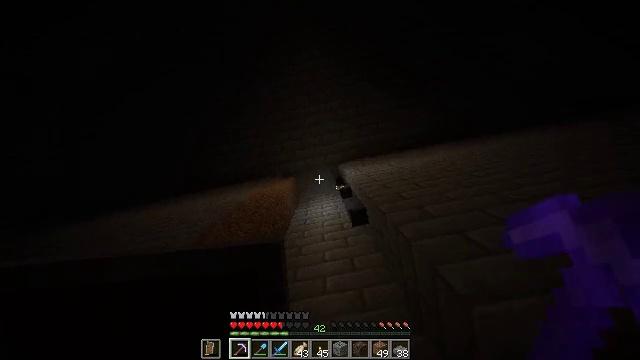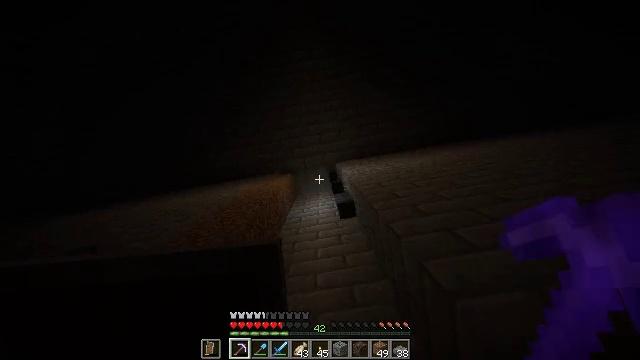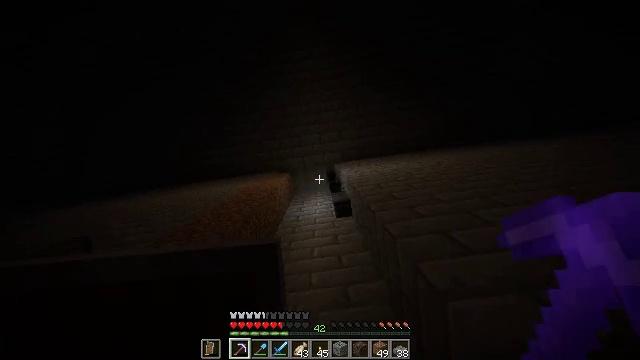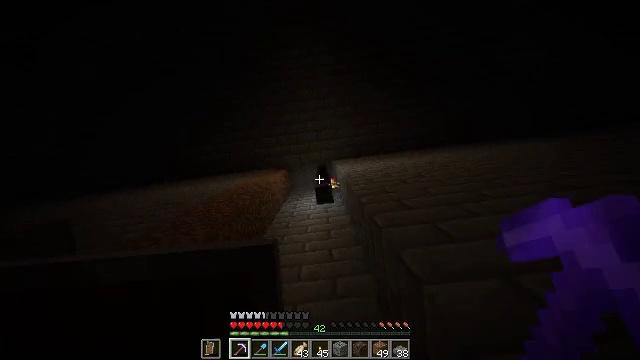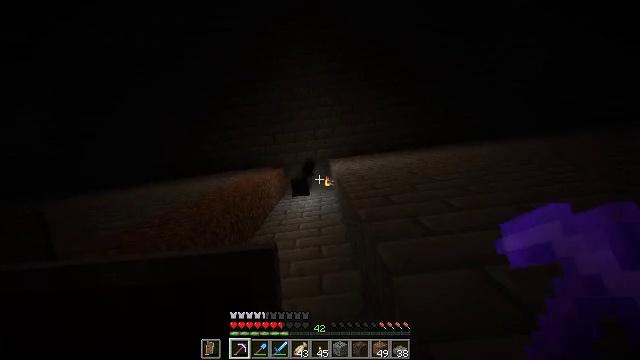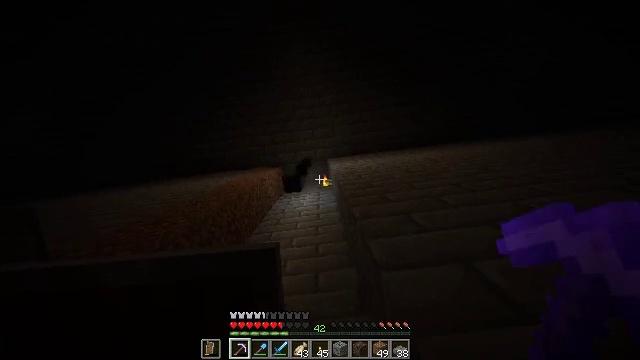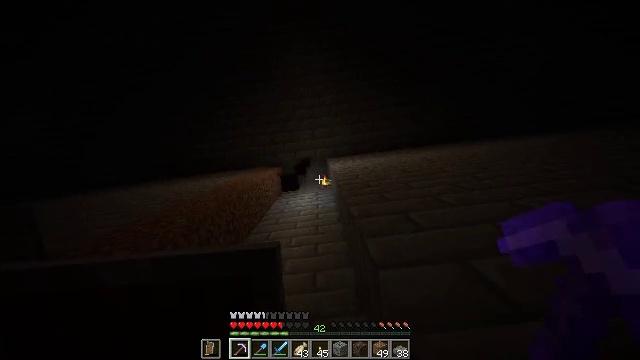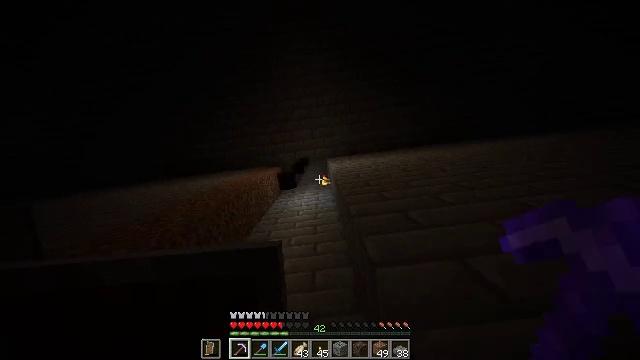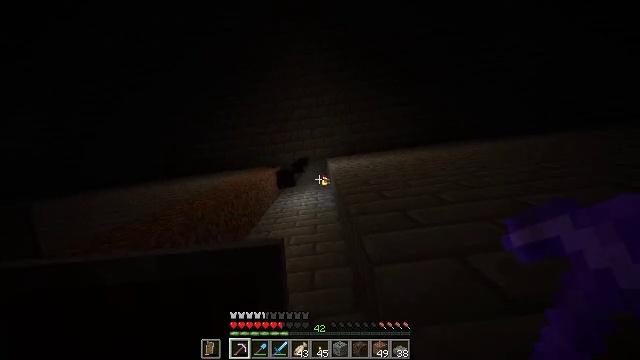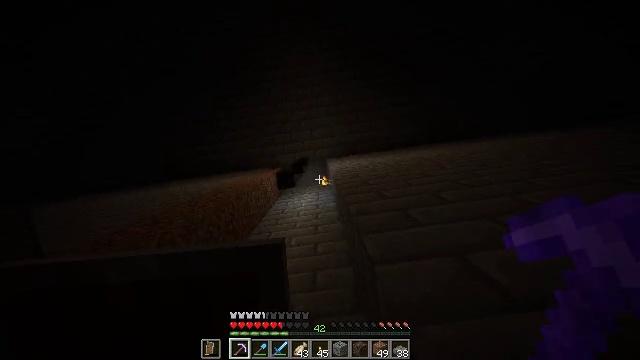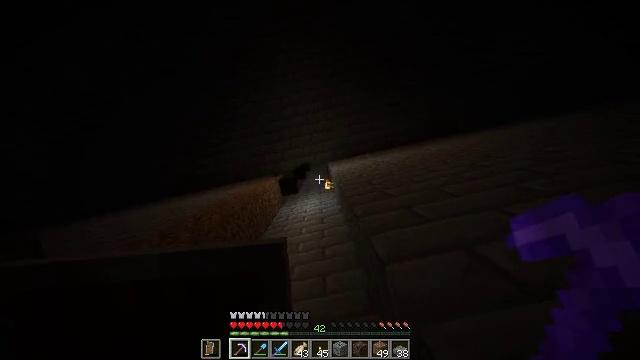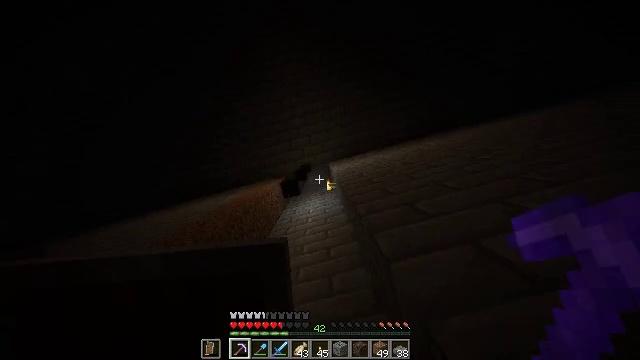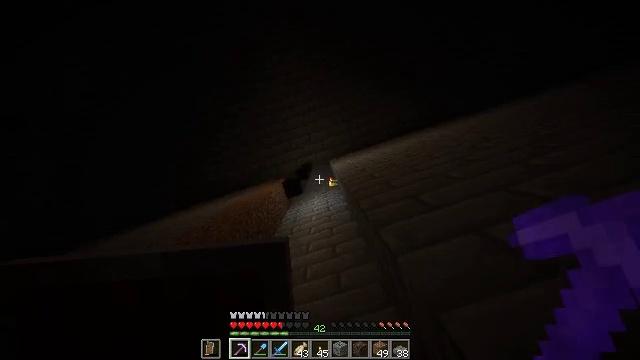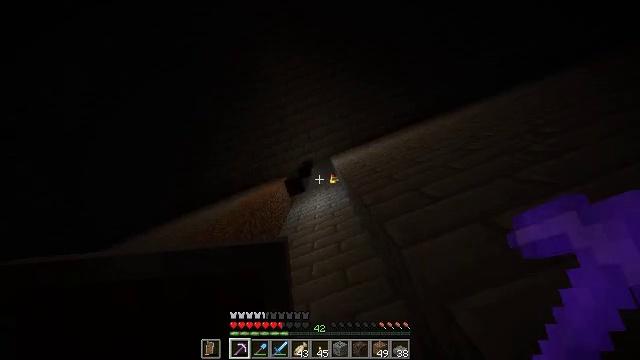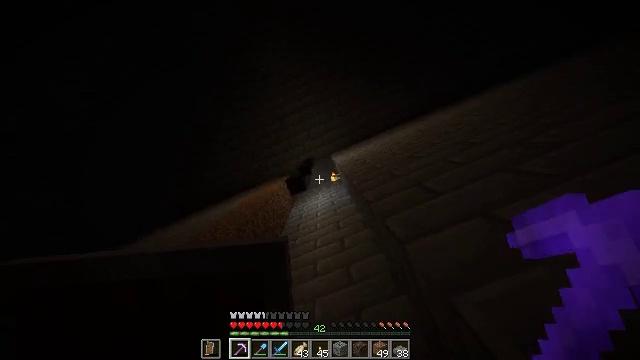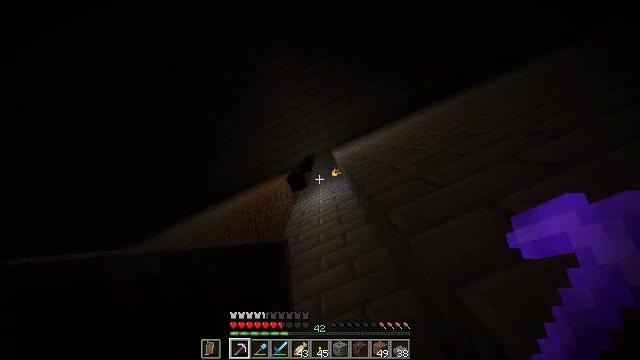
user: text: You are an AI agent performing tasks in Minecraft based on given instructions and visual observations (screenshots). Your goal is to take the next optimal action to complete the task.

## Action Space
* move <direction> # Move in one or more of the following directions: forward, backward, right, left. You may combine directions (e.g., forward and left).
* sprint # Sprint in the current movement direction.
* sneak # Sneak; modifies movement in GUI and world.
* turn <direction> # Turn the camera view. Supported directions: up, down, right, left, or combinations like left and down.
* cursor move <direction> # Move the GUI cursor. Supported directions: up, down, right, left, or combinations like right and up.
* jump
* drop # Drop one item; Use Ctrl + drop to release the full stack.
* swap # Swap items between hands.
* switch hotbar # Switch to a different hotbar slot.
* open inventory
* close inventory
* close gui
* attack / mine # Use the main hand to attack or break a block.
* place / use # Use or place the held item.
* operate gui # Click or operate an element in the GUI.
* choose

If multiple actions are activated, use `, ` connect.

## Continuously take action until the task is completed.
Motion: motion action
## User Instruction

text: Mine the black stained glass pane.
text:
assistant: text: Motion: move forward and move right, turn right, attack / mine
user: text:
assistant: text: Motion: move forward and move right, turn right, attack / mine
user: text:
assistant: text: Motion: move right, attack / mine
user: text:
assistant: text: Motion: attack / mine
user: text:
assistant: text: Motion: attack / mine
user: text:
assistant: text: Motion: attack / mine
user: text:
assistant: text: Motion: attack / mine
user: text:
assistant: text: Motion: attack / mine
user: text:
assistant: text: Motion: attack / mine
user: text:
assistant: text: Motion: turn left, attack / mine
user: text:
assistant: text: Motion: turn left, attack / mine
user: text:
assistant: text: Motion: turn left, attack / mine
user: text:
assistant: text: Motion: turn left, attack / mine
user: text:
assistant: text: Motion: turn left, attack / mine
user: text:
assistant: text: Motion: turn left, attack / mine
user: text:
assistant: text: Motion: attack / mine
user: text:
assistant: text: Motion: turn left, attack / mine
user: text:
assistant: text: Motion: turn left, attack / mine
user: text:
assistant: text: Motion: turn left, attack / mine
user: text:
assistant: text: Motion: attack / mine
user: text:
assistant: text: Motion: turn left, attack / mine
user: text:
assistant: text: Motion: turn left, attack / mine
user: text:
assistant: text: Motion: attack / mine
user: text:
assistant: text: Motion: attack / mine
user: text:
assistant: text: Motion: attack / mine
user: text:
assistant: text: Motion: attack / mine
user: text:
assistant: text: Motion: attack / mine
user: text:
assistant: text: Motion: attack / mine
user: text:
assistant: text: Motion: attack / mine
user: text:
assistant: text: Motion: turn left, attack / mine